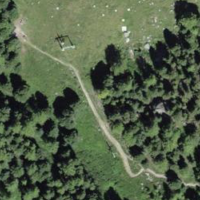
EUNIS habitat code: 43
Species observed at this site:
Arnica montana
Campanula barbata